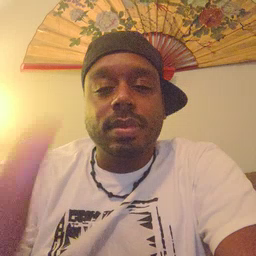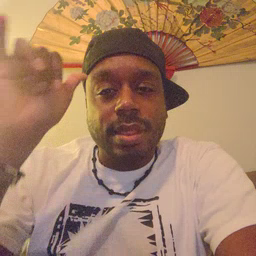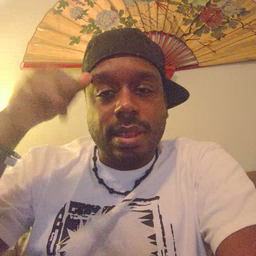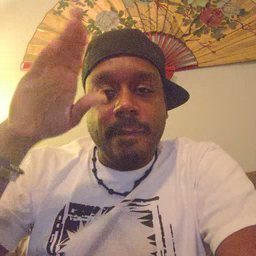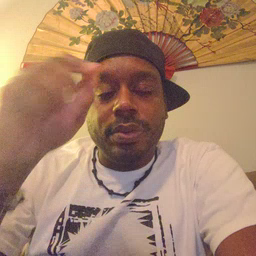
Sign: cowboy